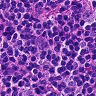
Metastatic tissue present: no